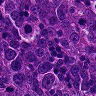
Metastatic tissue present: yes